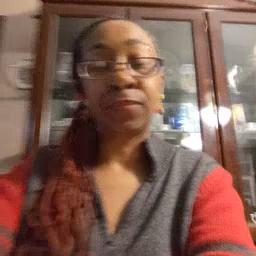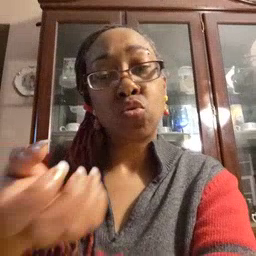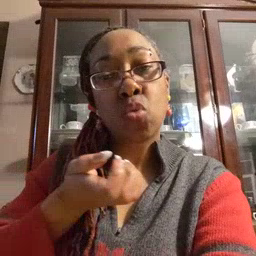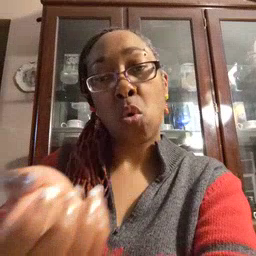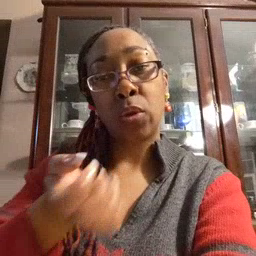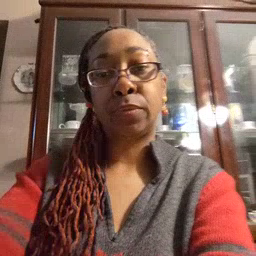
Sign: drawer